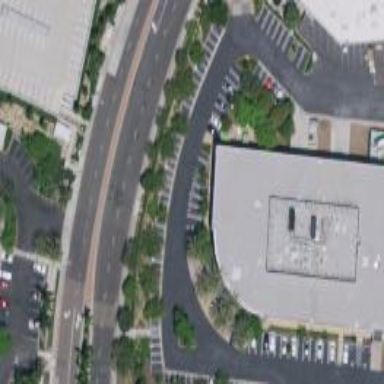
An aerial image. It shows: Industrial building designated for commercial use.